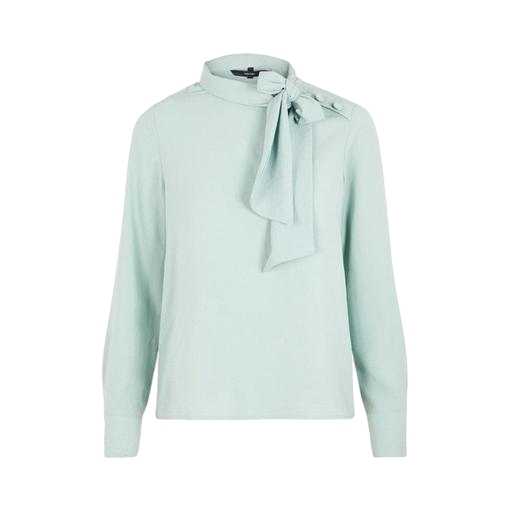
green pussy-bow de chine blouse, green tie-neck blouse, green tie neck blouse, white background